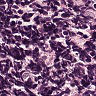
Metastatic tissue present: no